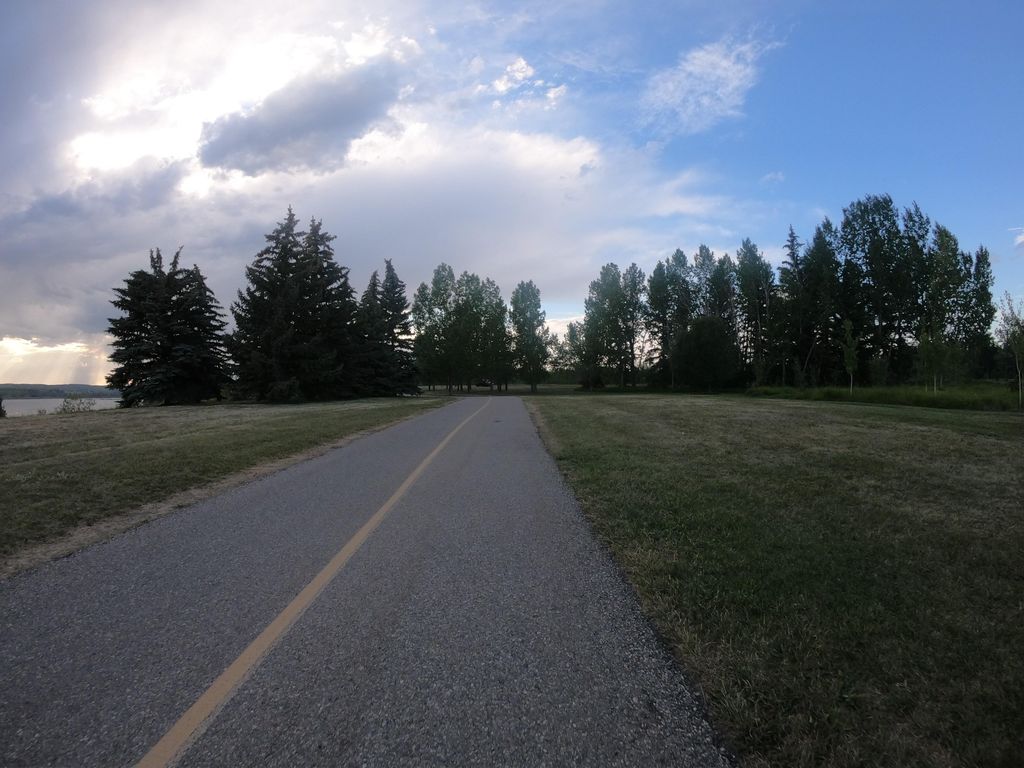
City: calgary